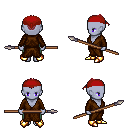
a pixel art fantasy rpg character, female body template, dark elf, purple skin, brown robe, teal pants, brunette short mohawk hairstyle, red bandana, gold boots, spear, four views (front, back, left, right), 2x2 character sprite sheet, small pixel art, hard edges, no anti-aliasing